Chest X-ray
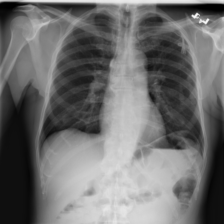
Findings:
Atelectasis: negative
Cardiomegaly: negative
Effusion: negative
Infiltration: negative
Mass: negative
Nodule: negative
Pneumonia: negative
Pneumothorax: negative
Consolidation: positive
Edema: negative
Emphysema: negative
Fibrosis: negative
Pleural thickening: negative
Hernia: negative